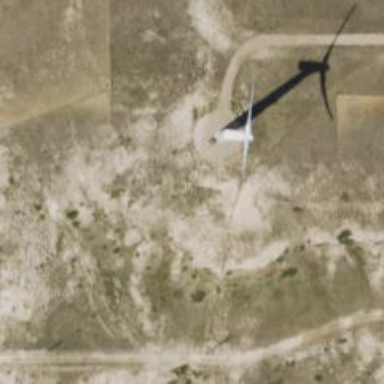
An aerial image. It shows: Wind generator powered by wind turbine.